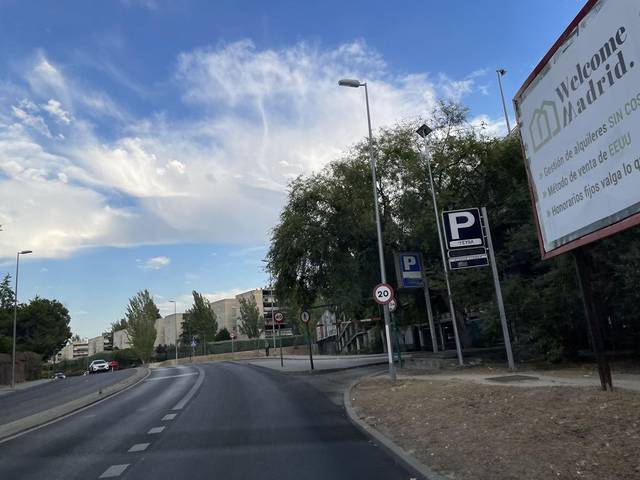
Region: Spain
Coordinates: 40.475, -3.845